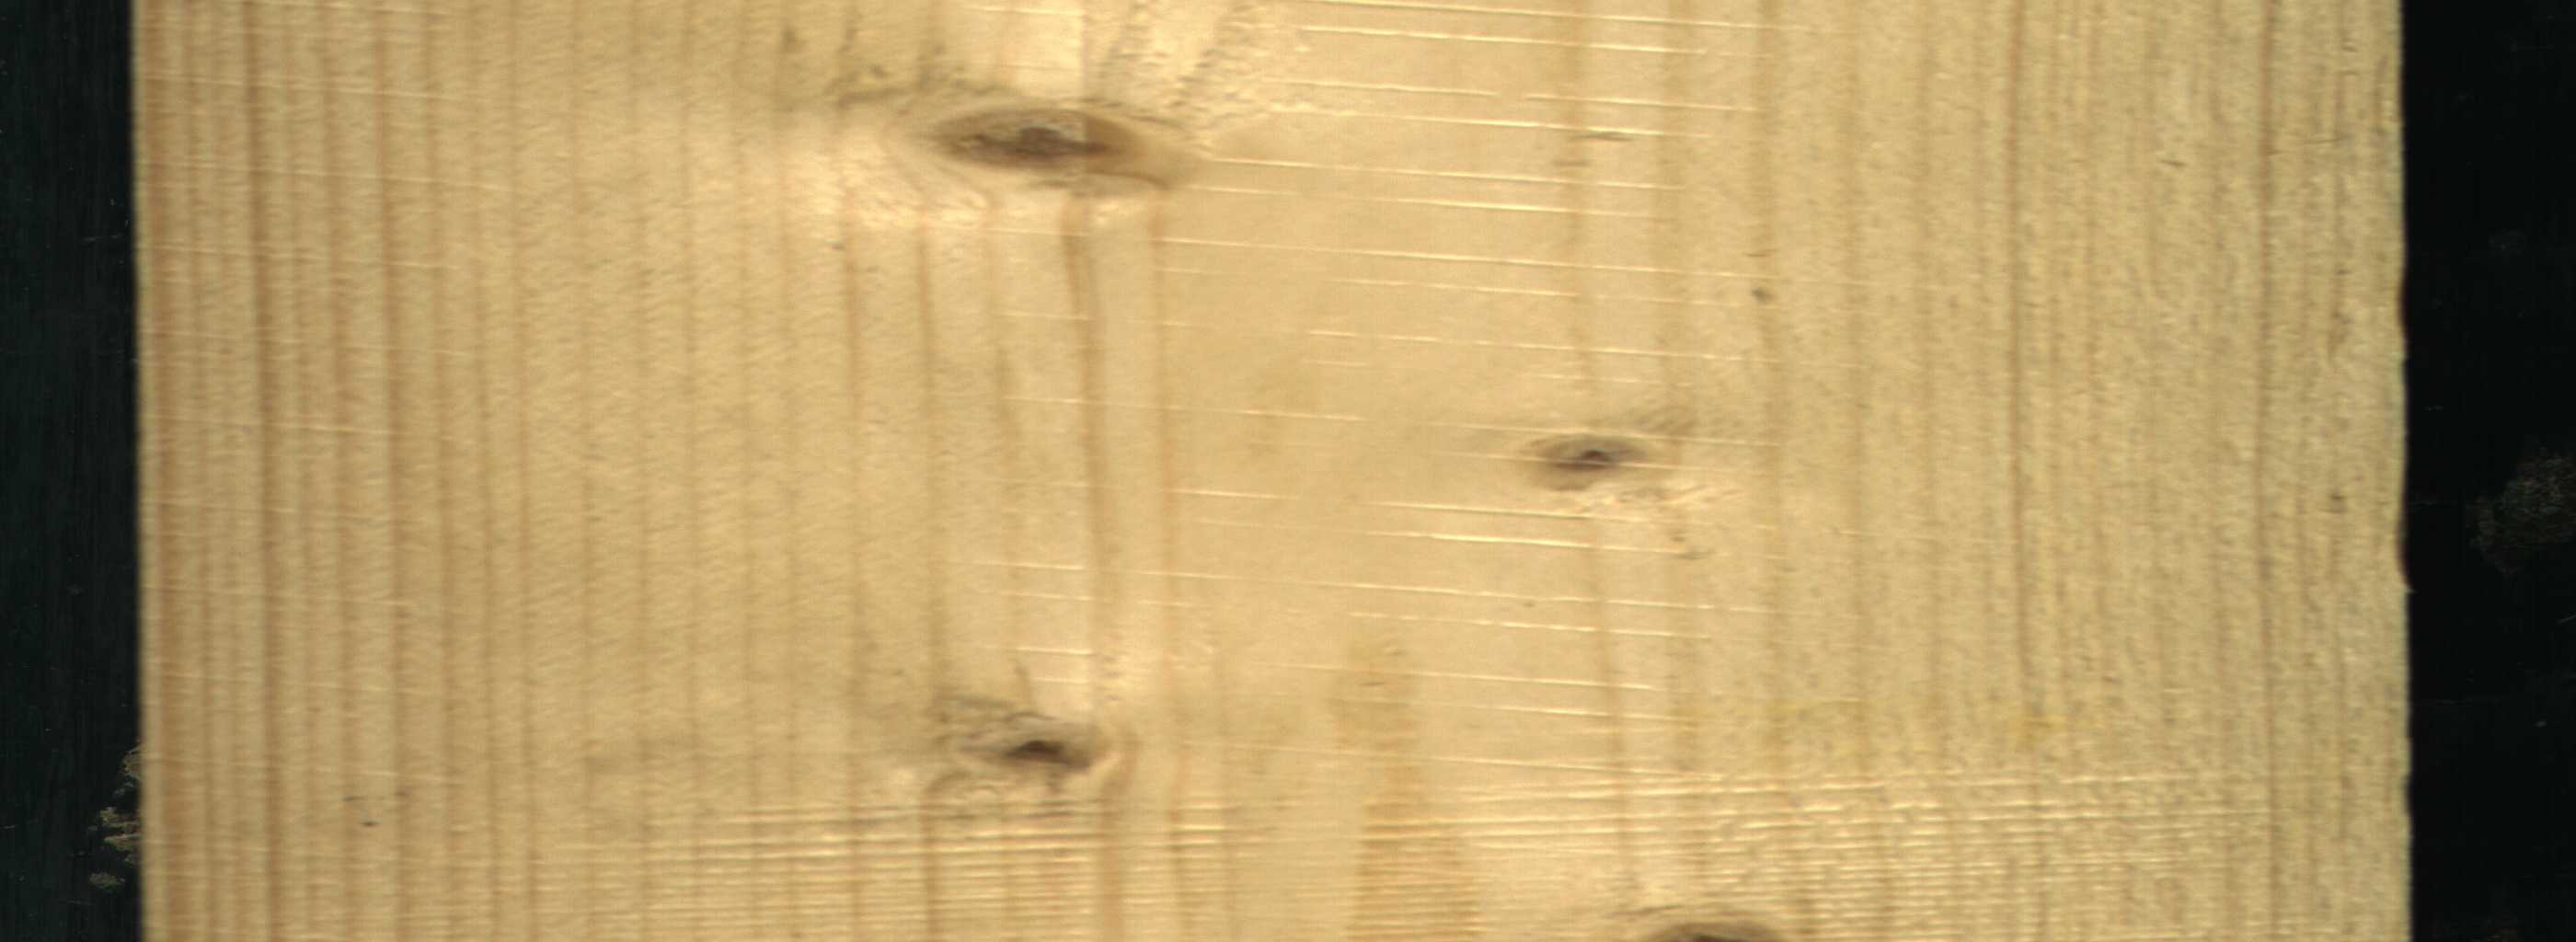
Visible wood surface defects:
Live_Knot
Live_Knot
Live_Knot
Live_Knot